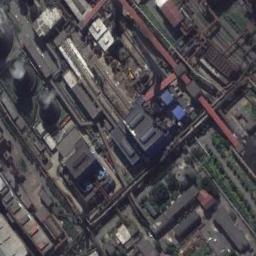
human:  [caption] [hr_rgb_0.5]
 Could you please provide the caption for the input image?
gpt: In the thermal power plant there are workshops and machinery, two steaming cooling towers, and a chimney .

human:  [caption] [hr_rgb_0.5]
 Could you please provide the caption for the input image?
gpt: The thermal power station is next to some buildings and trees .

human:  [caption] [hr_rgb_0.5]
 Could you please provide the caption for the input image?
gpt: Many buildings of different shapes are next to the thermal power station .

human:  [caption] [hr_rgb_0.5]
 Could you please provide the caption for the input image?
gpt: There are two thermal power stations next to the buildings .

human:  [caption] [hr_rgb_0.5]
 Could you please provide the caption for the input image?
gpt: There are many black buildings on the thermal power station .